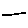
Label: line